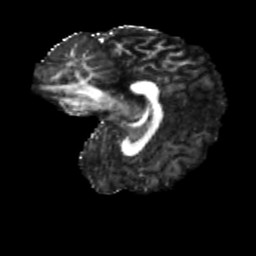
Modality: FA
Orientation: sagittal
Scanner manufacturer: siemens
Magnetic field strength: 3 T
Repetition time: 4 s
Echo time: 0.0594 s